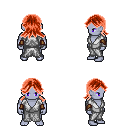
a pixel art fantasy rpg character, male body template, dark elf, purple skin, white robe, red pants, red loose hair, leather bracers, four views (front, back, left, right), 2x2 character sprite sheet, small pixel art, hard edges, no anti-aliasing